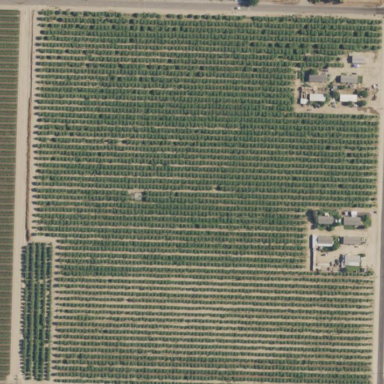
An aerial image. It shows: Vineyard.